Brain MRI, t1w sequence, axial 2D slice.
Patient: age 33, sex F, weight 78 kg, height 1.78 m
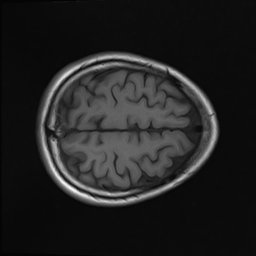